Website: bh-photo
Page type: cart
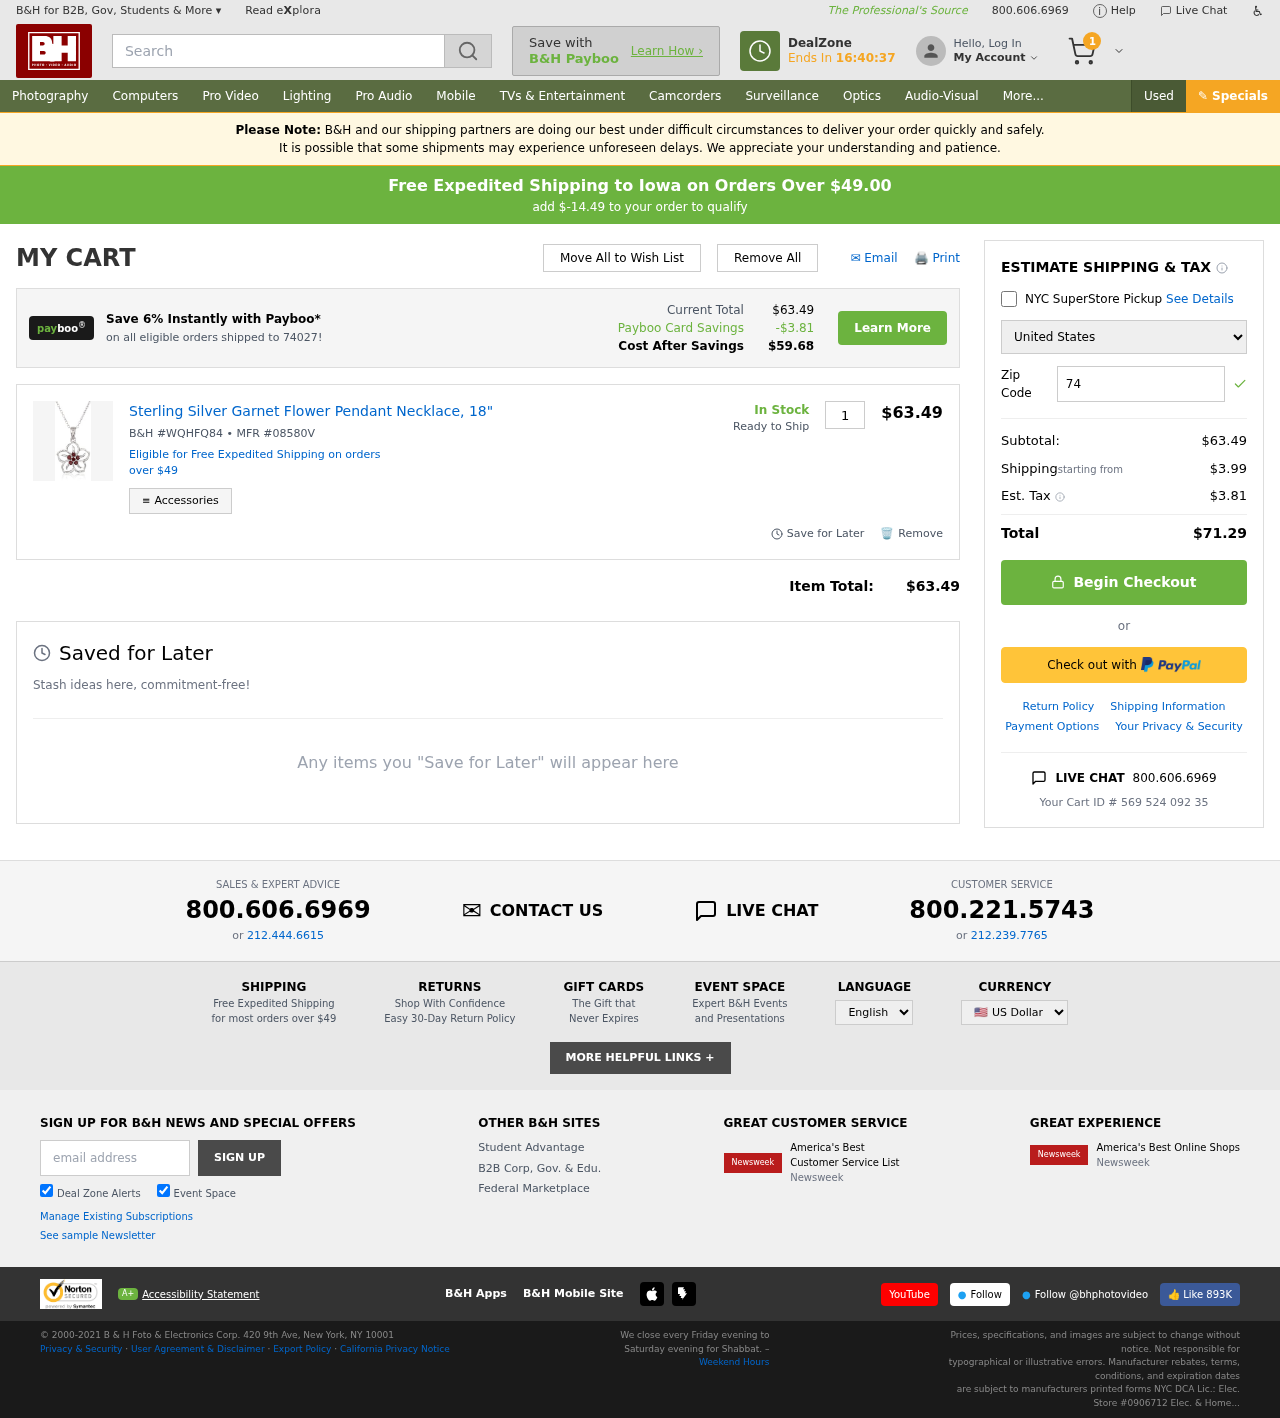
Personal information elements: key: PII_COUNTRY
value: United States
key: PII_POSTCODE
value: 74027
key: PII_STATE
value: Iowa
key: PII_POSTCODE_FULL
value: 74027
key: PII_POSTCODE_NUMERIC
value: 74027
Product elements: key: PRODUCT1_NAME
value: Sterling Silver Garnet Flower Pendant Necklace, 18"
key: PRODUCT1_PRICE
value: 63.49
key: PRODUCT1_QUANTITY
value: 1
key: PRODUCT1_SKU
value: WQHFQ84
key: PRODUCT1_MFR
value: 08580V
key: PRODUCT1_AVAILABILITY
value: In Stock
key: PRODUCT1_SHIP_STATUS
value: Ready to Ship
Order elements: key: ORDER_NUM_ITEMS
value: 1
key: FREE_SHIPPING_THRESHOLD
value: $-14.49
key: ORDER_SUBTOTAL
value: $63.49
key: ORDER_SHIPPING_COST
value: $3.99
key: ORDER_TAX
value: $3.81
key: ORDER_TOTAL
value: $71.29
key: ORDER_ID
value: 569 524 092 35
Search elements: key: HEADER_SEARCH
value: Search
Other elements: key: PAYBOO_SAVINGS
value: -$3.81
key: COST_AFTER_SAVINGS
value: $59.68